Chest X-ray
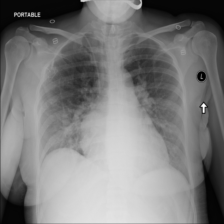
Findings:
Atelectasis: negative
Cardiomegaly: positive
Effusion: negative
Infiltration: negative
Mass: negative
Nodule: negative
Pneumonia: negative
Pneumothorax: negative
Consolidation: negative
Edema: negative
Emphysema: negative
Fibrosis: negative
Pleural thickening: negative
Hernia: negative